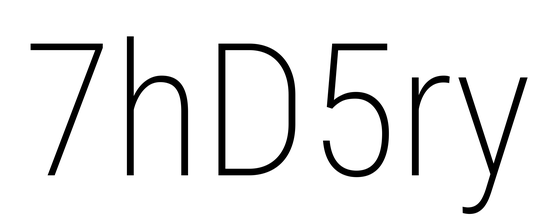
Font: Roboto_Condensed_ExtraLight